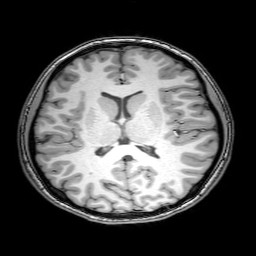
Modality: T1w
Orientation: coronal
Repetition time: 0.00828 s
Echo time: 0.00388 s